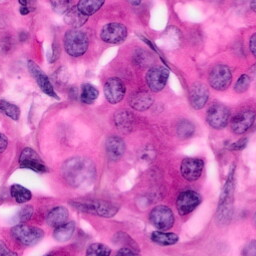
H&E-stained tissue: Pancreatic